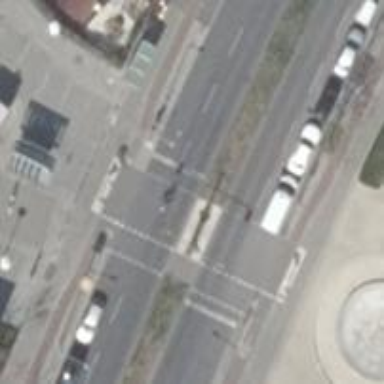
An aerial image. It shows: Asphalt footway with traffic signals at crossing. Both the footway and cycleway have asphalt surfaces.